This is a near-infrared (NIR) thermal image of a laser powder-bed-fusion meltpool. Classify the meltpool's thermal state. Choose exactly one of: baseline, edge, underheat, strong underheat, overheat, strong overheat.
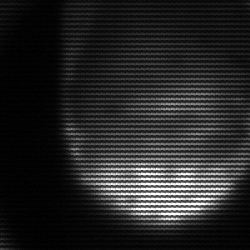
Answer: edge